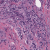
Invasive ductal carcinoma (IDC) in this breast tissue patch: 1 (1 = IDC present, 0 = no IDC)